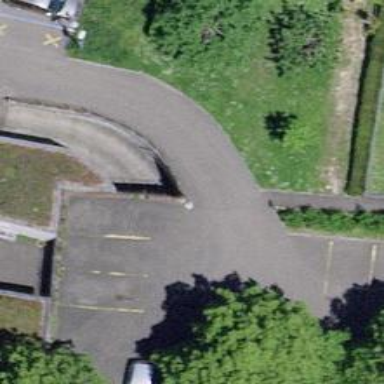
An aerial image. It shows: Asphalt path.